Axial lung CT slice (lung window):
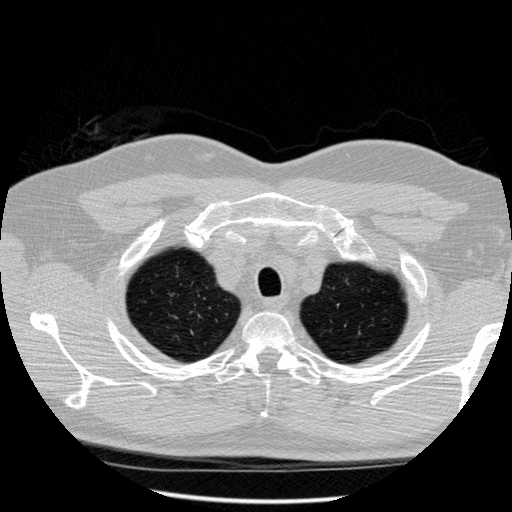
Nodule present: no